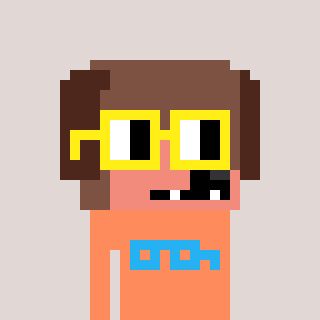
a pixel art character with square yellow glasses, a dog-shaped head and a peachy-colored body on a warm background